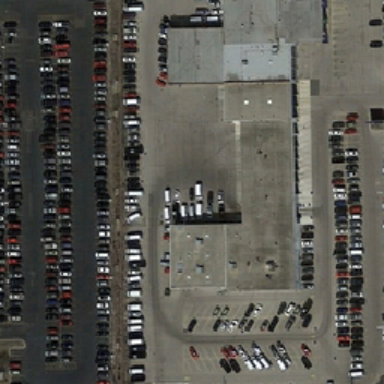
The parking lot was built in two grey roof houses .